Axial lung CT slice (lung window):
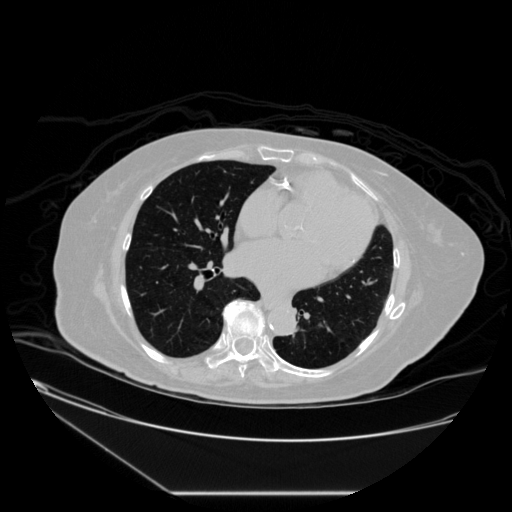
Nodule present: no